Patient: sex M, age 78
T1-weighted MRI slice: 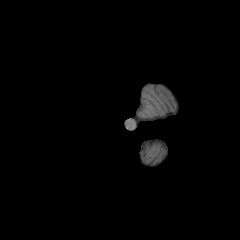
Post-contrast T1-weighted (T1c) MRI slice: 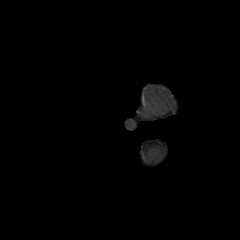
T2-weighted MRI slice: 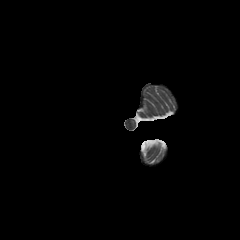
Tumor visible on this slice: no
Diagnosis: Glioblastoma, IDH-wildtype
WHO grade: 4